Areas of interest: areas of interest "Puxiu Hotel (Shan Shi Qianfoshan Branch, formerly Fuzi Bingshe Qianfoshan Branch)"
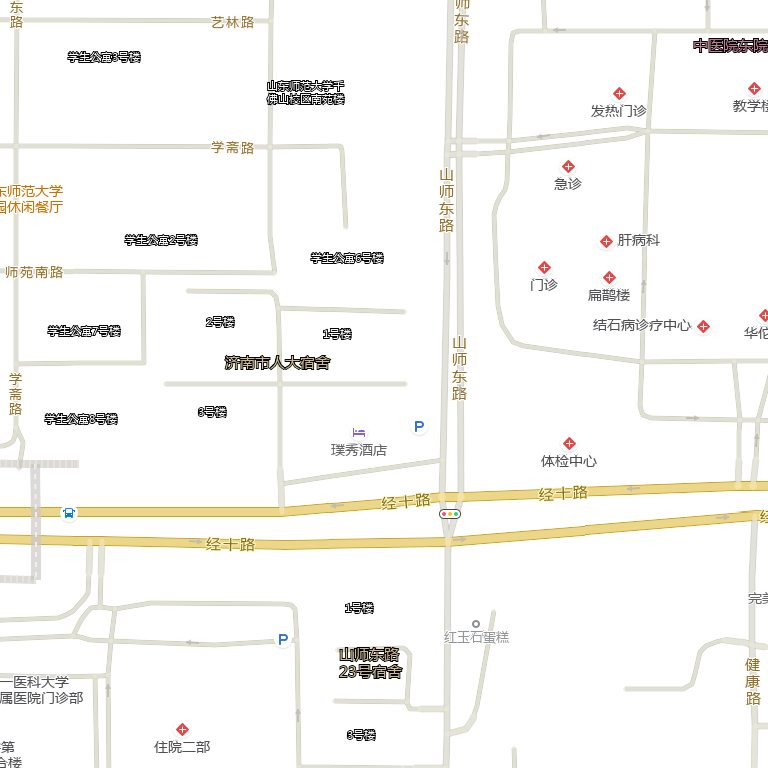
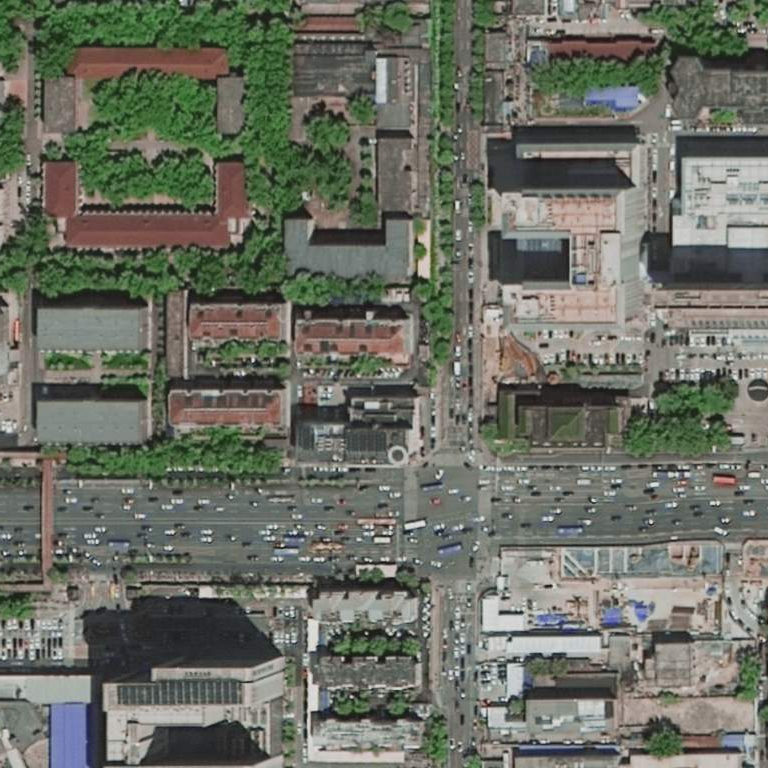